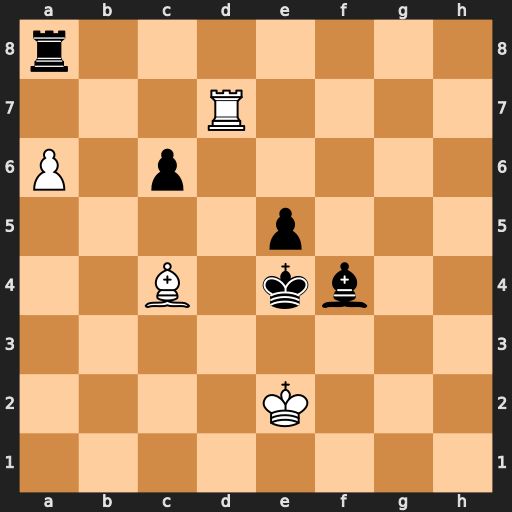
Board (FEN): r7/3R4/P1p5/4p3/2B1kb2/8/4K3/8
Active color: w
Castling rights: -
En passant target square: -
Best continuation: Bd3#